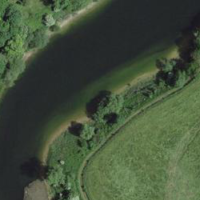
EUNIS habitat code: 14
Species observed at this site:
Filipendula ulmaria